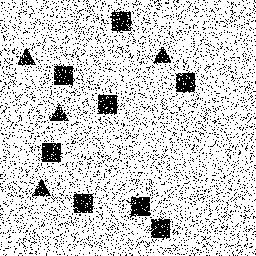
Squares: 8
Triangles: 4
Stars: 0
Total shapes: 12